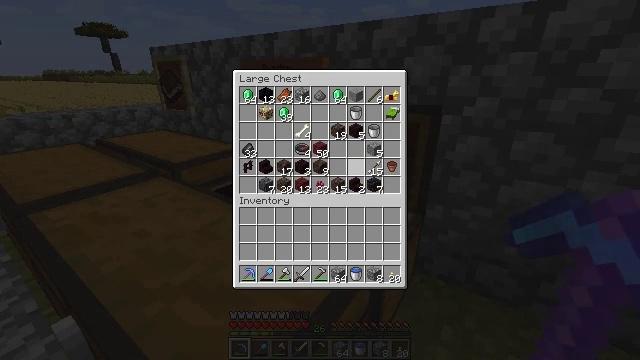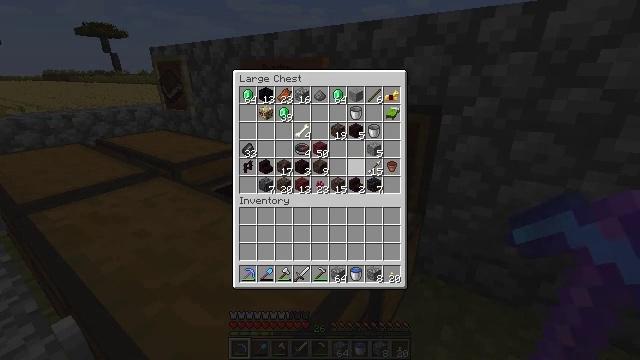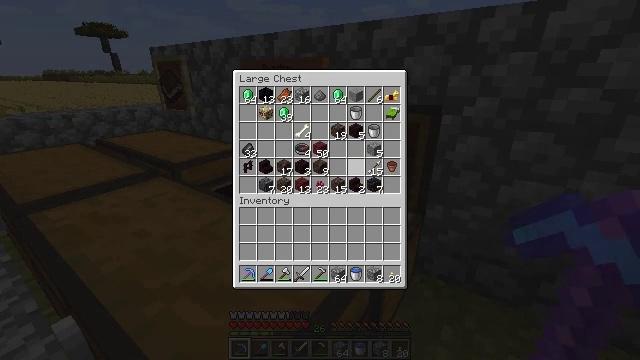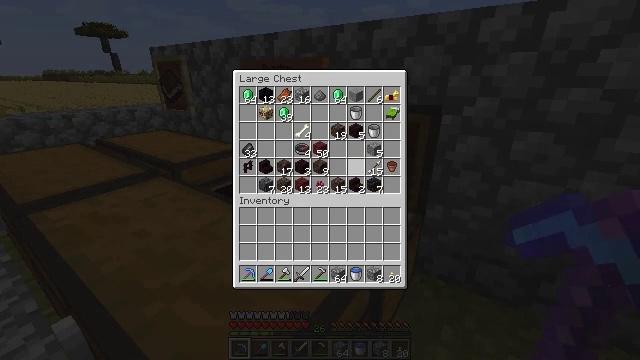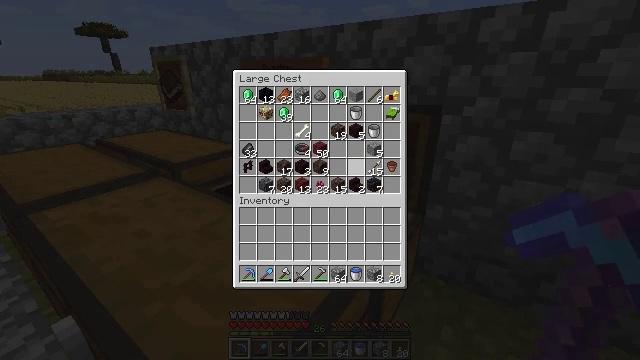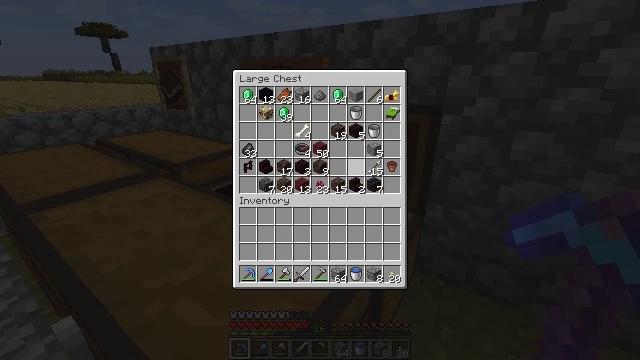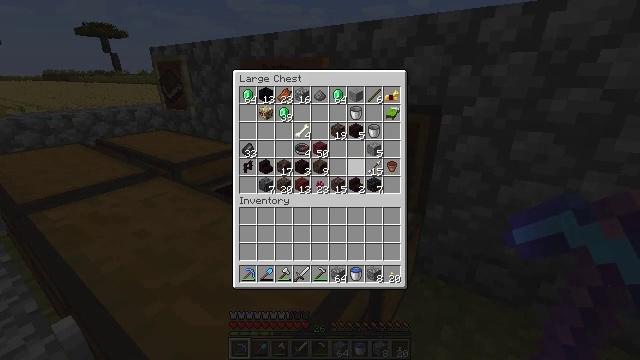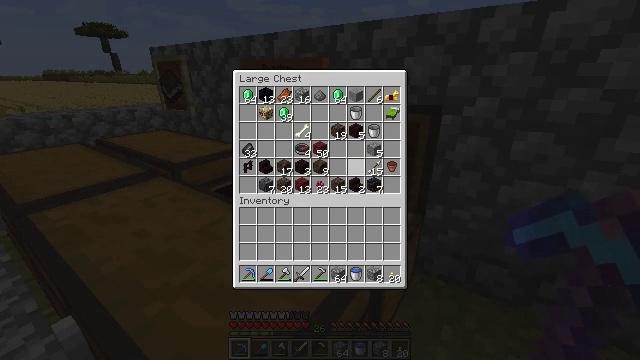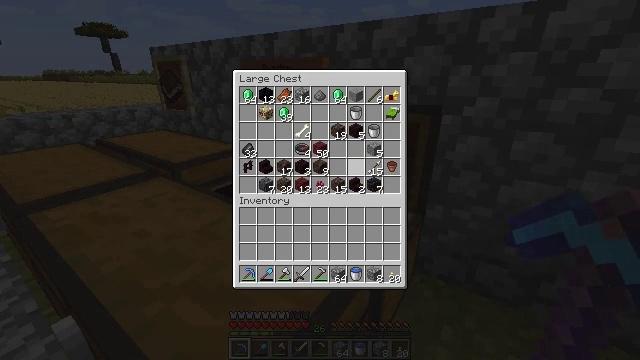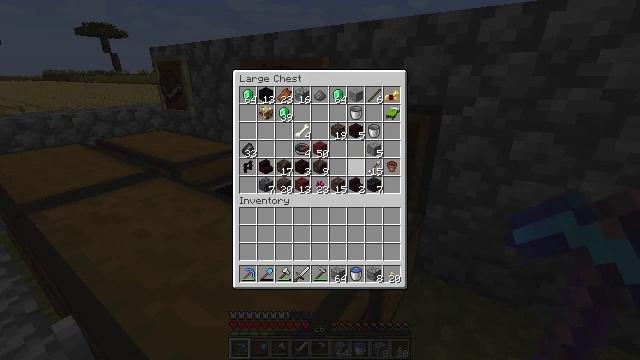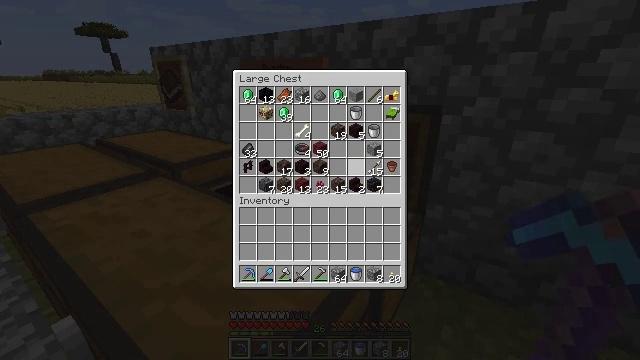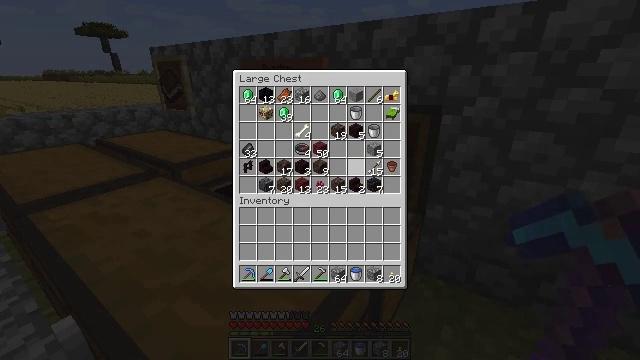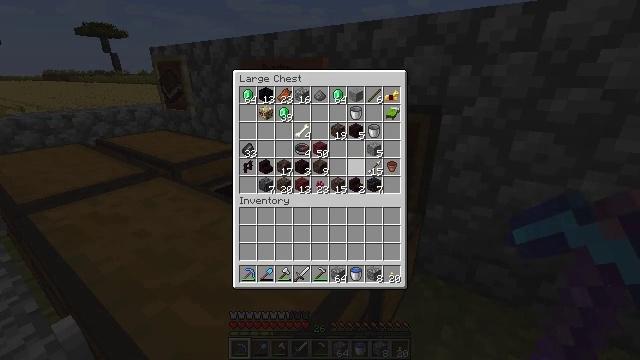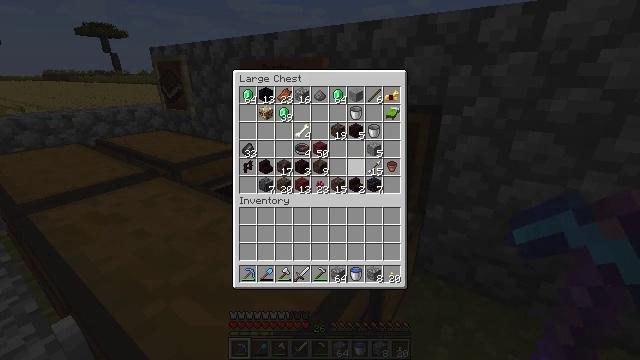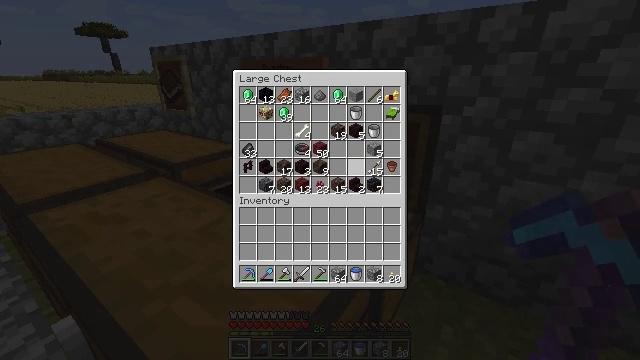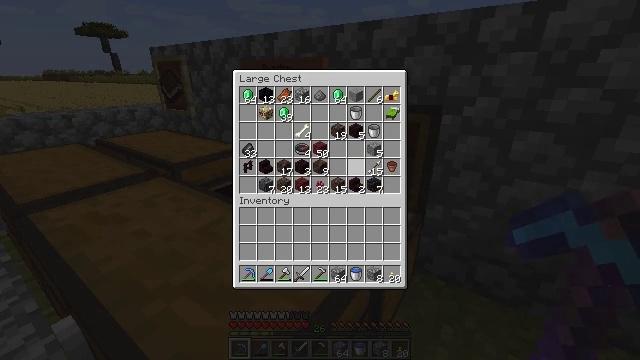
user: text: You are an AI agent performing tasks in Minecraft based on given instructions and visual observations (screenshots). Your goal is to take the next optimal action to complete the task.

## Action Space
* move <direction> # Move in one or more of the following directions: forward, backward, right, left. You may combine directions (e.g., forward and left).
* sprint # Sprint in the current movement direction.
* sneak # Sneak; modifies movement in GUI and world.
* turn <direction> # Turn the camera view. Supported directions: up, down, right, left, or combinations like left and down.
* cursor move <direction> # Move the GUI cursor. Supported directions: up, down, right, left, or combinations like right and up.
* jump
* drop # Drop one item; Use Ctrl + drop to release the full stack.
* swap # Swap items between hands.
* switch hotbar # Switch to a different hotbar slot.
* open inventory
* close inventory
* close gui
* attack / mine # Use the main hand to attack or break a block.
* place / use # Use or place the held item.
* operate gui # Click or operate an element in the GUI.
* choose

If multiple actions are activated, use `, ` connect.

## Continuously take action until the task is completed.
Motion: motion action
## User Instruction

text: Destroy the acacia wall sign for reuse.
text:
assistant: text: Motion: no_op
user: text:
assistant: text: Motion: no_op
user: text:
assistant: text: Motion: no_op
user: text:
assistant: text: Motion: no_op
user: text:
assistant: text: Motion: no_op
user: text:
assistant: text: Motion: no_op
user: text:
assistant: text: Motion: no_op
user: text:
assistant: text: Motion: no_op
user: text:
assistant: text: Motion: no_op
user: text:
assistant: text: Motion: no_op
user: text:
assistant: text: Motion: no_op
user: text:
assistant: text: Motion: no_op
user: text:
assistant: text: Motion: no_op
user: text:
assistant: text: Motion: no_op
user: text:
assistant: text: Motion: no_op
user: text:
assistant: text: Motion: no_op
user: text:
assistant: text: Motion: no_op
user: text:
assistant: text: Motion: no_op
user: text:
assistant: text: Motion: no_op
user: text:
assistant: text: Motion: no_op
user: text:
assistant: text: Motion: no_op
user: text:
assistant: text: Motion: no_op
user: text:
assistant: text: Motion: no_op
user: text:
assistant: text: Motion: no_op
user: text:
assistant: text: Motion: no_op
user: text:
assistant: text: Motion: no_op
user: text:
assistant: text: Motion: no_op
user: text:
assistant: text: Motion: no_op
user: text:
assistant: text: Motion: no_op
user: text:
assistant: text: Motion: no_op